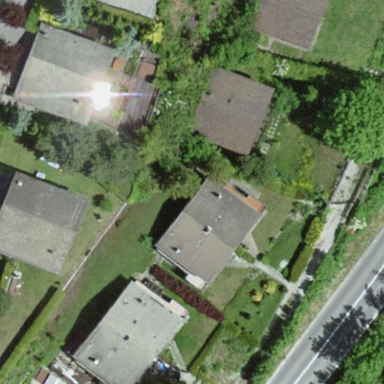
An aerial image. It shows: Simple and straightforward house.